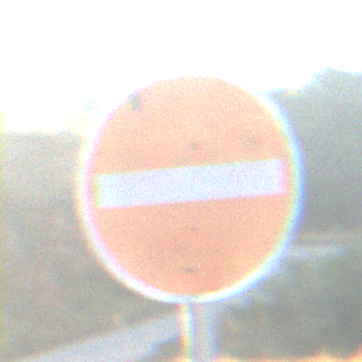
Verkehrszeichen: VerbotDerEinfahrt
Umgebung: Outdoor, Nature
Tageszeit: SunriseSunset
Wetter: Clear
Licht: Natural
Jahreszeit: NotSpecified
Kontrast: HighContrast